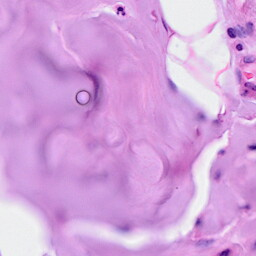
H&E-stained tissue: Breast